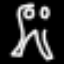
Label: frog